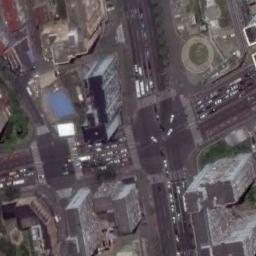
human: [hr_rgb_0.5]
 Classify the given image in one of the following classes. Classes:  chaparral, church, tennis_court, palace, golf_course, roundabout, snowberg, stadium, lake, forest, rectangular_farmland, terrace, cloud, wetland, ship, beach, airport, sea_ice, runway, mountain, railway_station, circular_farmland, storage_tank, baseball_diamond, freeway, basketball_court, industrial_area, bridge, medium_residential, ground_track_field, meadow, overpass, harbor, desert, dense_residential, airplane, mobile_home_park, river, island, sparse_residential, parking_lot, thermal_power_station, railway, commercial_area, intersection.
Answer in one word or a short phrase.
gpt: intersection